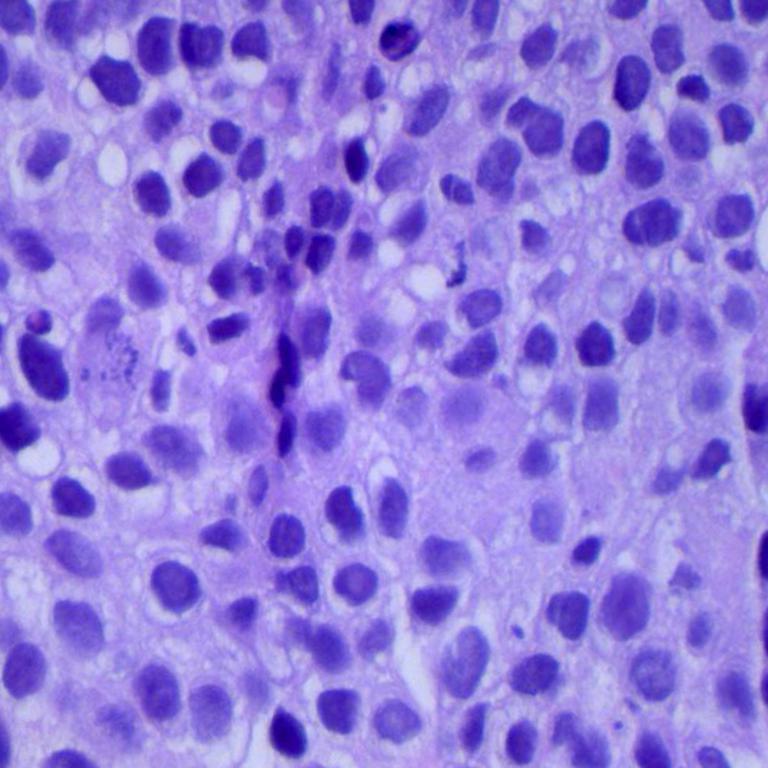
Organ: lung
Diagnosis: squamous carcinomas